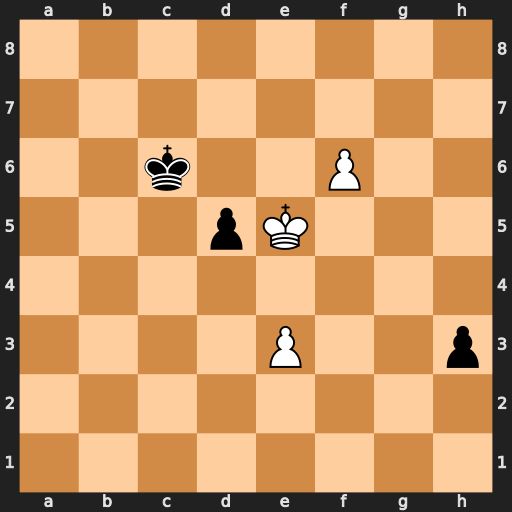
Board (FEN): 8/8/2k2P2/3pK3/8/4P2p/8/8
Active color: w
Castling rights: -
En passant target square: -
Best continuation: f7 h2 f8=Q h1=Q Qd6+ Kb7 Qxd5+ Qxd5+ Kxd5